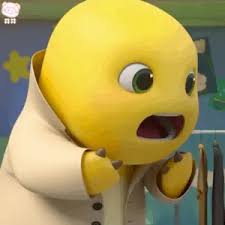
Label: nailong